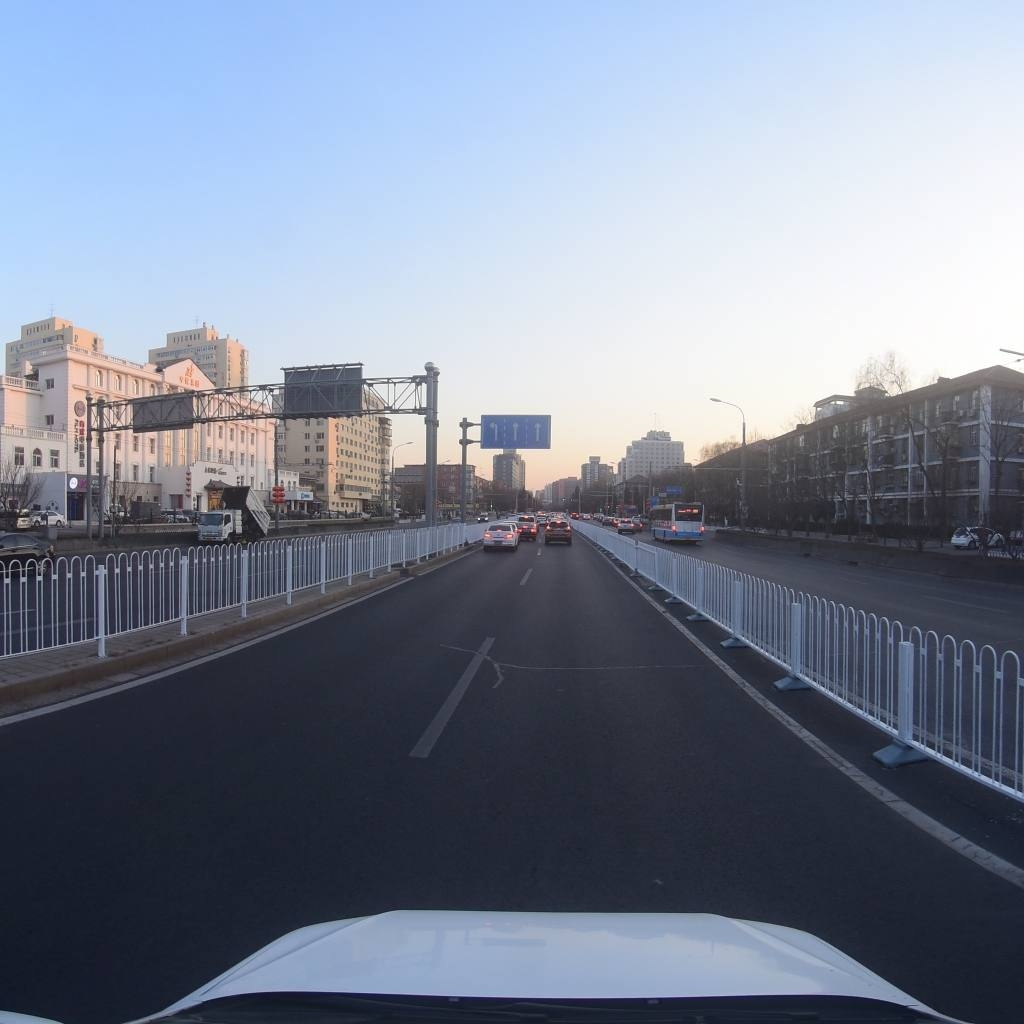
Region: Xicheng
Road damage annotations: transverse patch, longitudinal patch